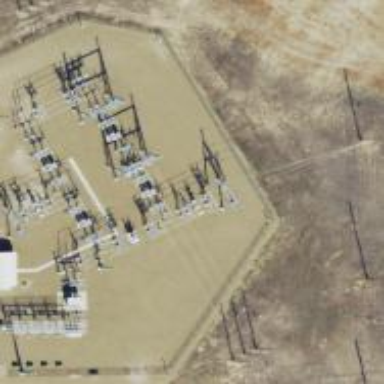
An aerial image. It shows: Switch used for power control.